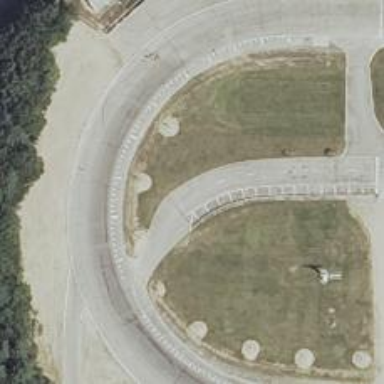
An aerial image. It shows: Asphalt raceway.